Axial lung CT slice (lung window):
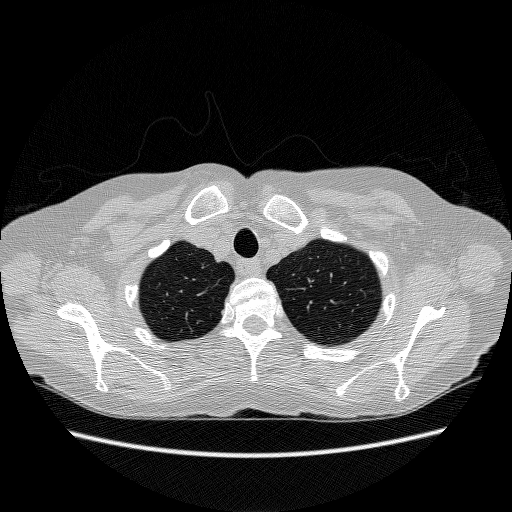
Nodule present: no